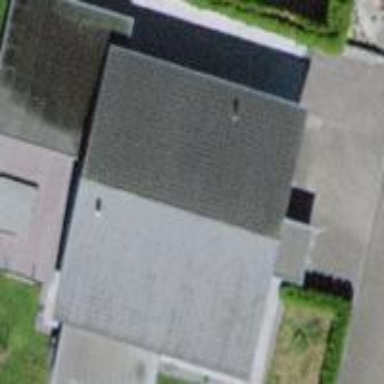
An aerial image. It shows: Building.